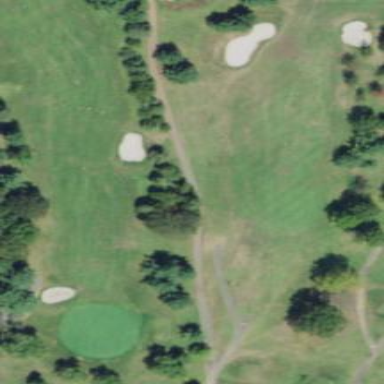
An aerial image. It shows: Golf fairway surrounded by grass.